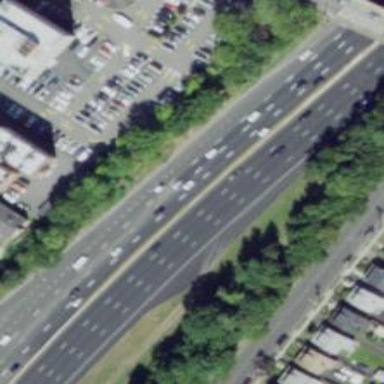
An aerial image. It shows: Urban freeway or expressway.